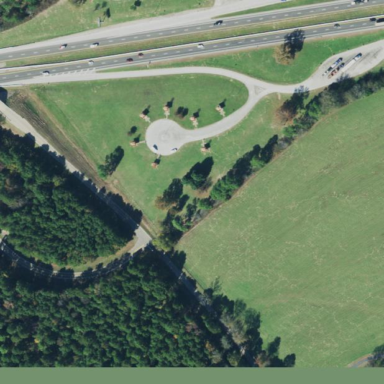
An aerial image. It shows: Rest area on the road with picnic tables.